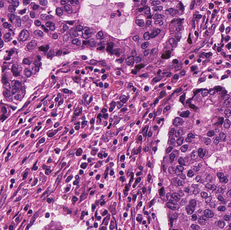
Tumor epithelial tissue: yes
Tumor-associated stroma tissue: yes
Normal tissue: no